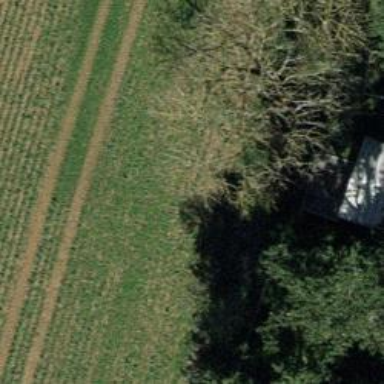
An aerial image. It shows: Mixed leaf type tree in natural setting.